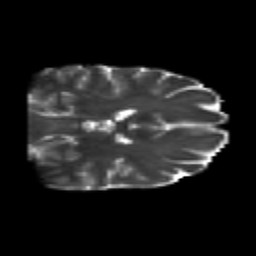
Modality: T2w
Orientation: coronal
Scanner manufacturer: siemens
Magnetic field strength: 3 T
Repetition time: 6.8 s
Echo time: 0.093 s